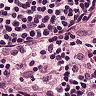
Metastatic tissue present: no